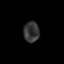
Tissue: skin
Cell type: Epithelial cells
Senescence score: 0.2873
Nuclear area (px): 312
Mean DAPI intensity: 54.651